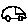
Label: car